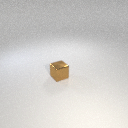
small brown metal cube